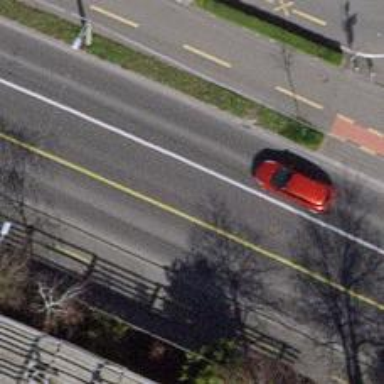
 featuring trolley wires and track cycleways on both sides of the road."